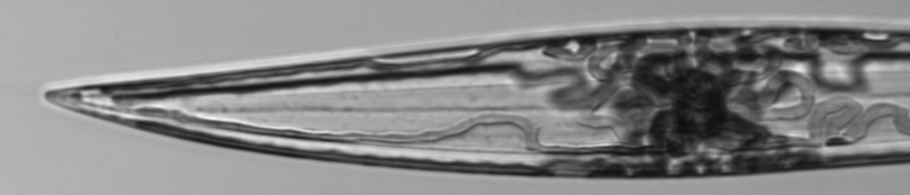
Label: Pleurosigma